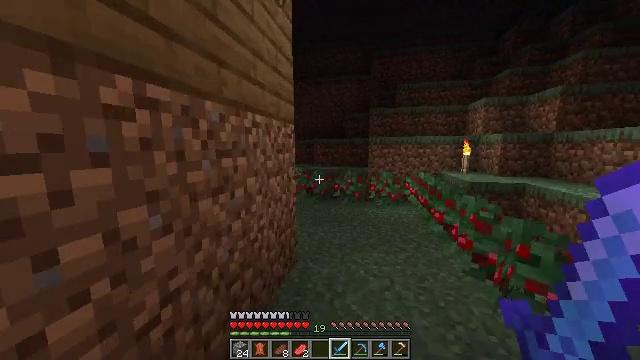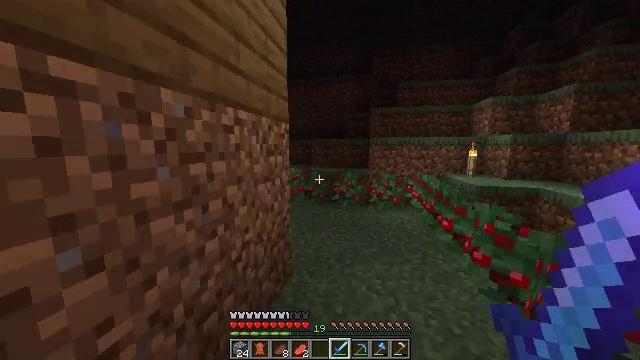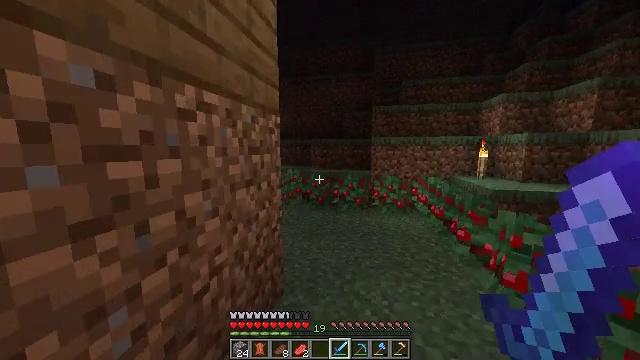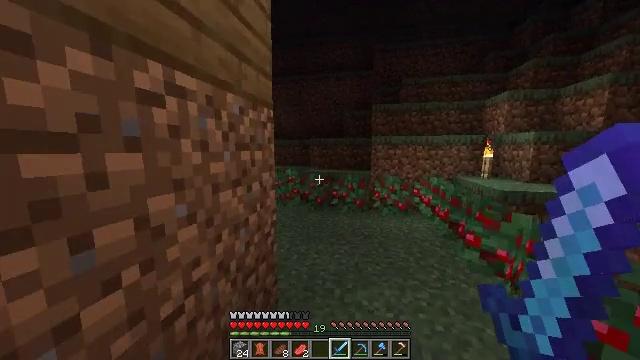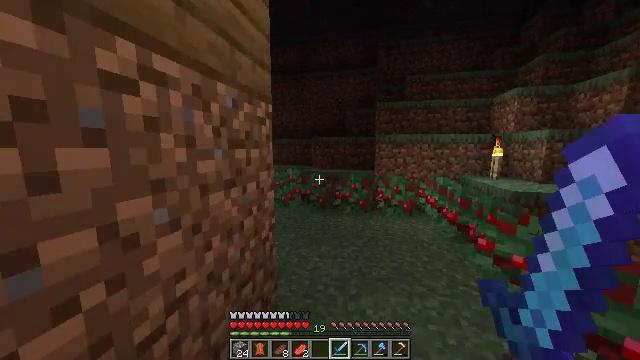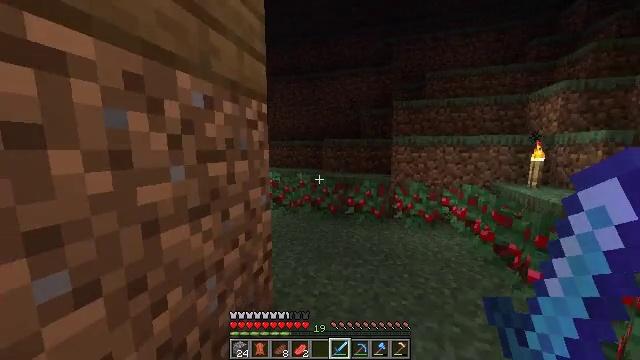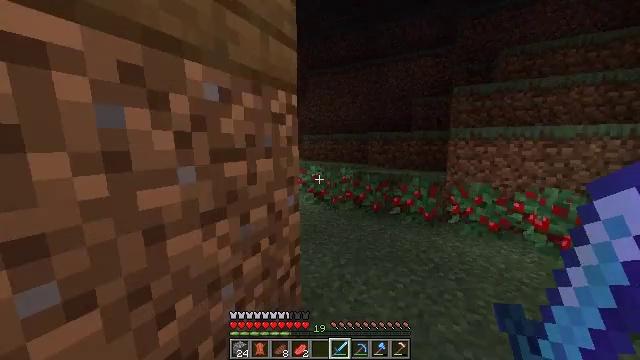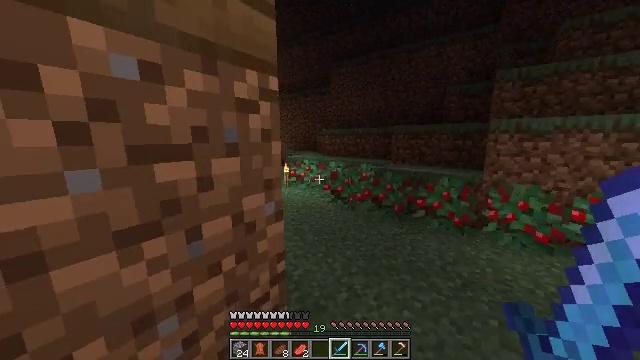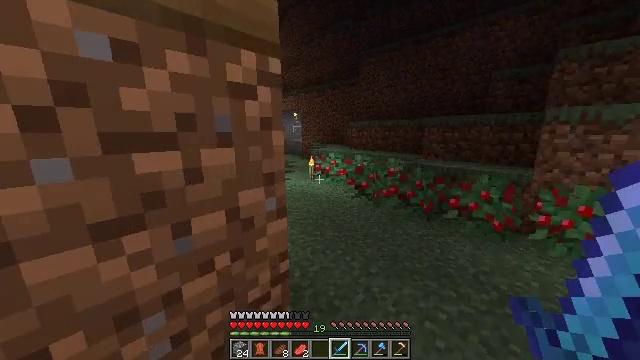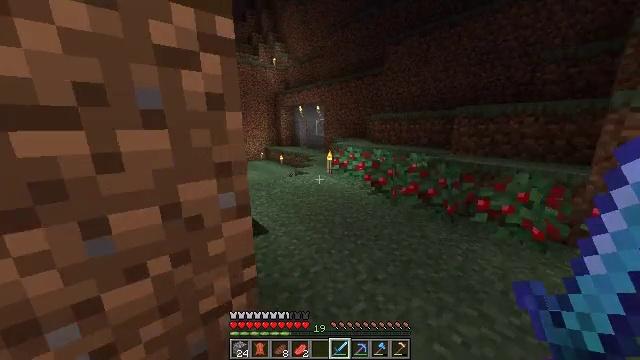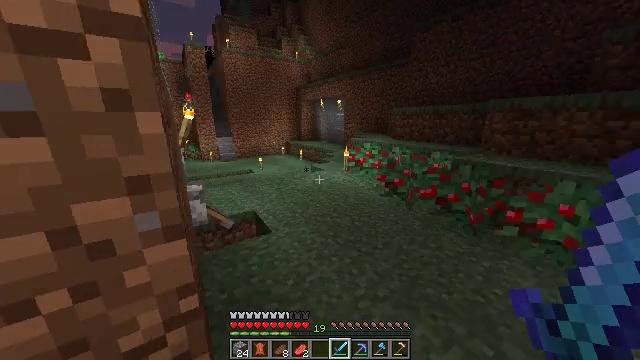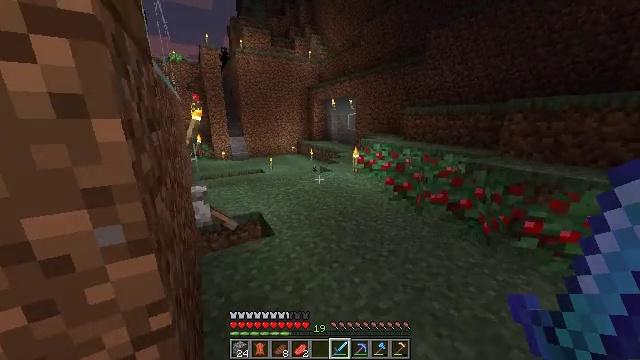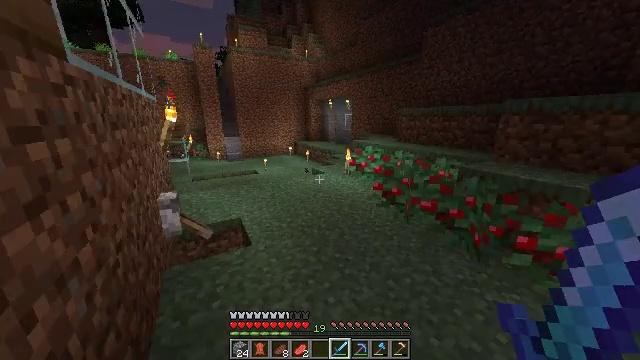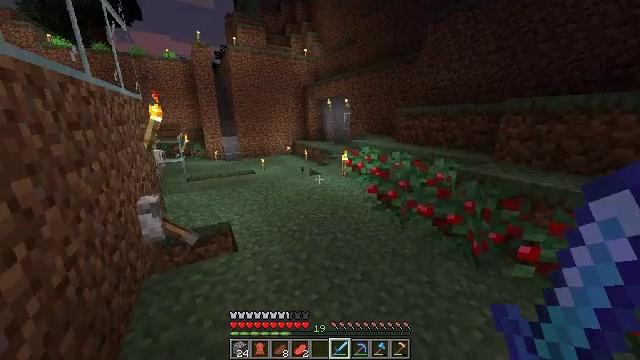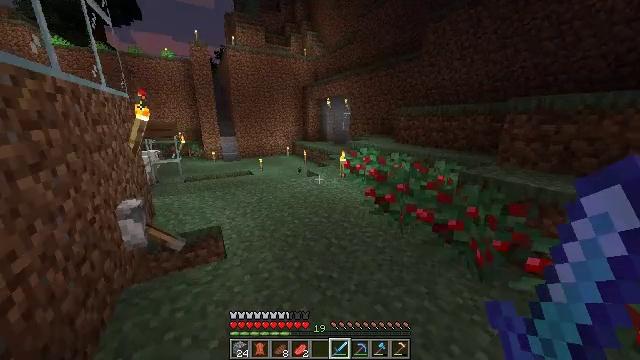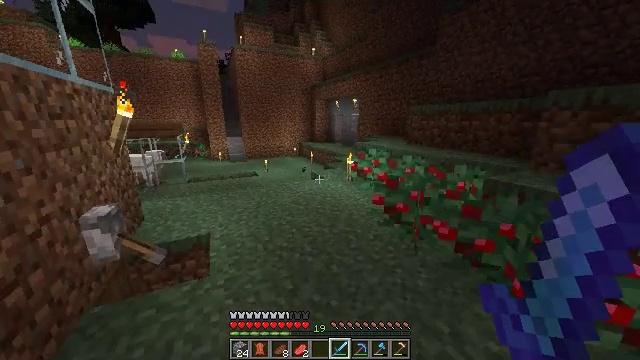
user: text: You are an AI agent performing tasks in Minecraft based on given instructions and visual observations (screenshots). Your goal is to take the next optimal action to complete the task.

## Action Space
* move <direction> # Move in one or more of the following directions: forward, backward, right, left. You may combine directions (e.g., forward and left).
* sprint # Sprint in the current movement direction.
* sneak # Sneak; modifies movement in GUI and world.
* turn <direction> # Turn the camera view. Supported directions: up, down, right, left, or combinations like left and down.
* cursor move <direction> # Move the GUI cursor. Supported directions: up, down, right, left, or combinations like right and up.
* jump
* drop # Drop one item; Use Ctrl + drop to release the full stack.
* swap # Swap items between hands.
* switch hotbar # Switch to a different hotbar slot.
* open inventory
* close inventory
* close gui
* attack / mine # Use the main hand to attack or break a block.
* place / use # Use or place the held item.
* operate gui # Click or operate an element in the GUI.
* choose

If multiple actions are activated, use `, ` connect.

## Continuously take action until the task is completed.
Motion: motion action
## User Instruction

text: Gather wheat by left-clicking on it.
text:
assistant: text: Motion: move forward
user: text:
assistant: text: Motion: move forward
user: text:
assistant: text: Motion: move forward
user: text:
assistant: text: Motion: move forward
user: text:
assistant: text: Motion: move forward and move right, turn left
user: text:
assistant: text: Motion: move forward and move right, turn left and down
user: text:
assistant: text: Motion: move forward and move right, turn left and down
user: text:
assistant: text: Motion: move forward and move right, turn left and down
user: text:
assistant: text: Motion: move forward and move right, sprint, turn left and down
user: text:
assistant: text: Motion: move forward and move right, sprint, turn left and down
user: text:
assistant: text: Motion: move forward and move right, sprint, turn left
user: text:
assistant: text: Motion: move forward and move right, sprint
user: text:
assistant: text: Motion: move forward, sprint
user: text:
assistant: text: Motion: move forward
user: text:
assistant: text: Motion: move forward, turn left
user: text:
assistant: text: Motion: move forward, turn left
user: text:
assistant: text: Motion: move forward, turn left
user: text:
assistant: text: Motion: move forward, turn left
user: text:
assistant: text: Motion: move forward, turn left
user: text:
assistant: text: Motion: move forward, turn left
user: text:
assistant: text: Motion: move forward, turn left
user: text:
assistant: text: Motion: move forward, turn left
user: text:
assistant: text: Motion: move forward
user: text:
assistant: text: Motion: move forward, jump
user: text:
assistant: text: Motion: move forward, jump
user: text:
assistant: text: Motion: move forward, turn right, jump
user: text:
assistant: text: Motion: move forward, turn right and down, jump
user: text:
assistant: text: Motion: move forward, turn right and down, jump
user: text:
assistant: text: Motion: move forward, turn right, jump
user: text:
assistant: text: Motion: move forward, jump